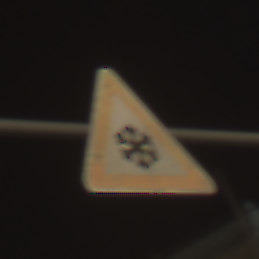
Verkehrszeichen: SchneeOderEisglaette
Umgebung: Outdoor, Urban
Tageszeit: Night
Wetter: Clear
Licht: Artificial
Jahreszeit: NotSpecified
Kontrast: HighContrast